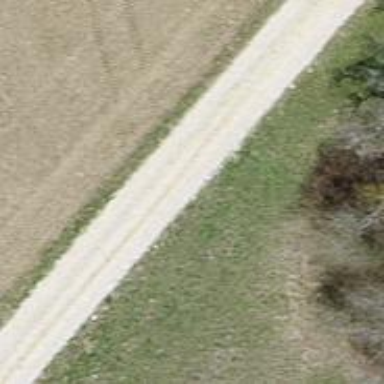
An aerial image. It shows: Track with grade 2 gravel surface.